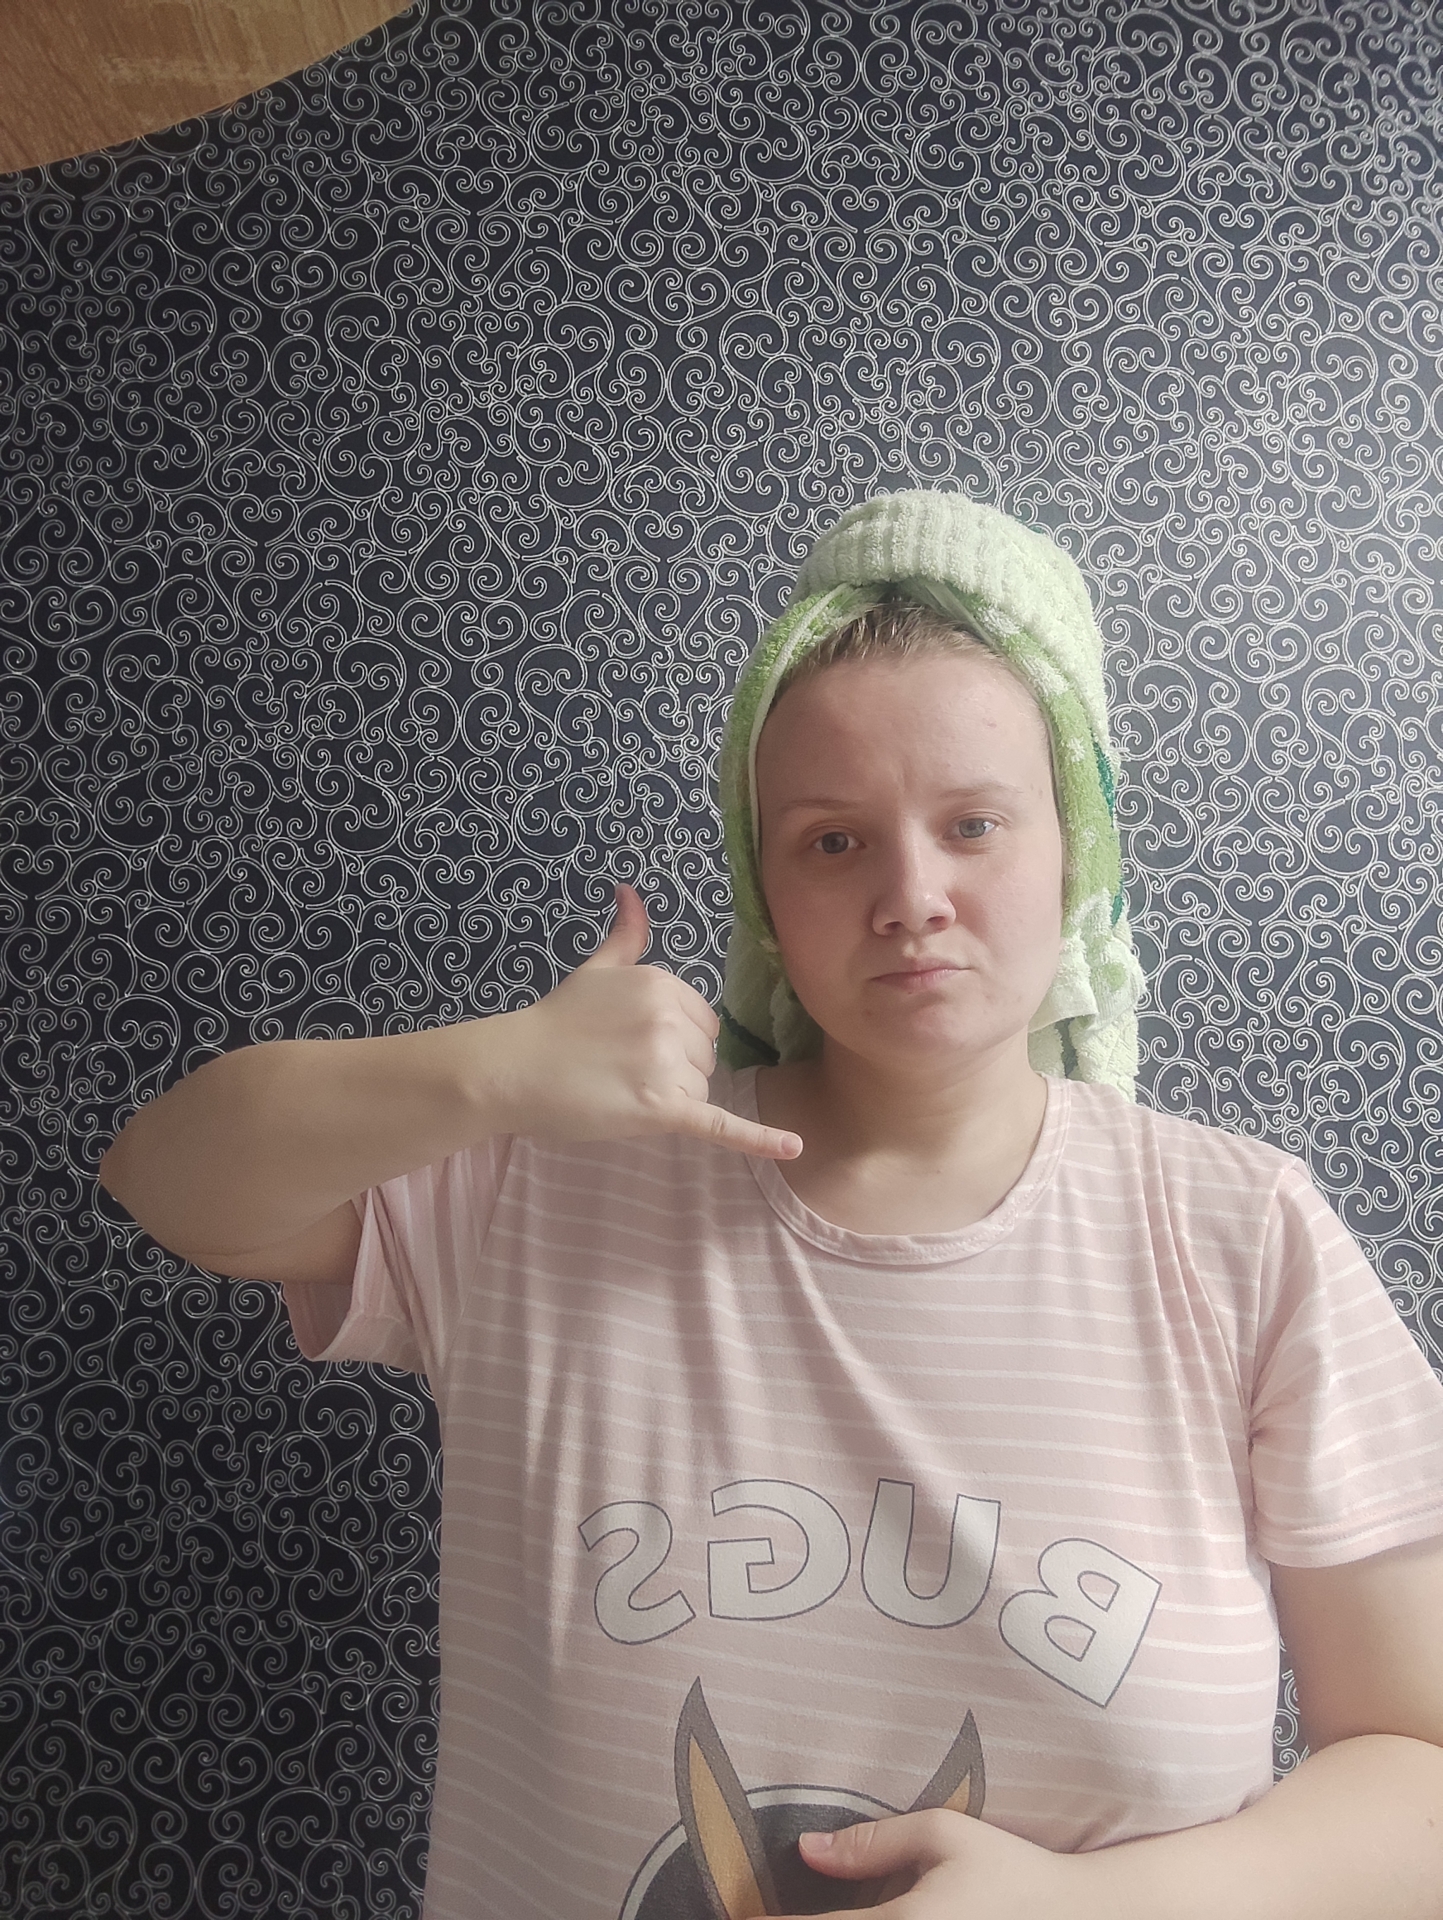
Label: clear